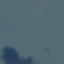
Land use / land cover class: SeaLake